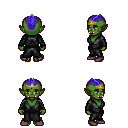
a pixel art fantasy rpg character, female body template, orc, green skin, gray robe, gold greaves, blue short mohawk hairstyle, gold tiara, maroon shoes, four views (front, back, left, right), 2x2 character sprite sheet, small pixel art, hard edges, no anti-aliasing